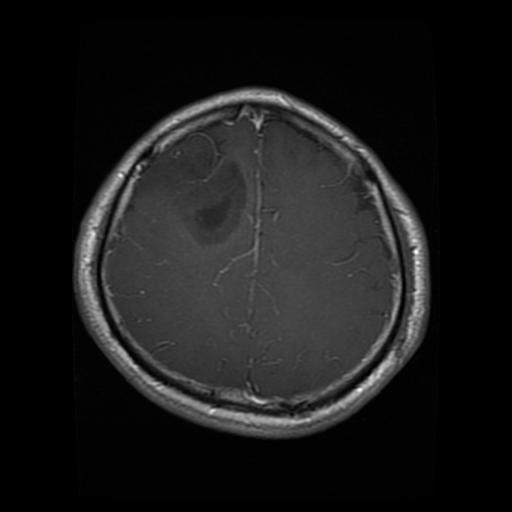
Label: glioma